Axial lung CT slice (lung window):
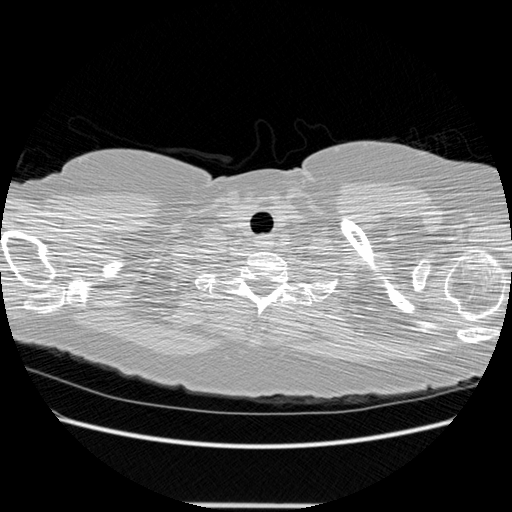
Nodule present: no